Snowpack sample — Buffalo Mountain, Silverthorne, Colorado, USA (1/25/25, 10:11 AM MST)
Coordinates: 39.6222, -106.1139
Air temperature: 22 °F
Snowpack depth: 110 cm
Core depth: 20 cm
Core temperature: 48.2 °F
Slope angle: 12°, slope face: 102°
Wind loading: high
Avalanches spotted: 0
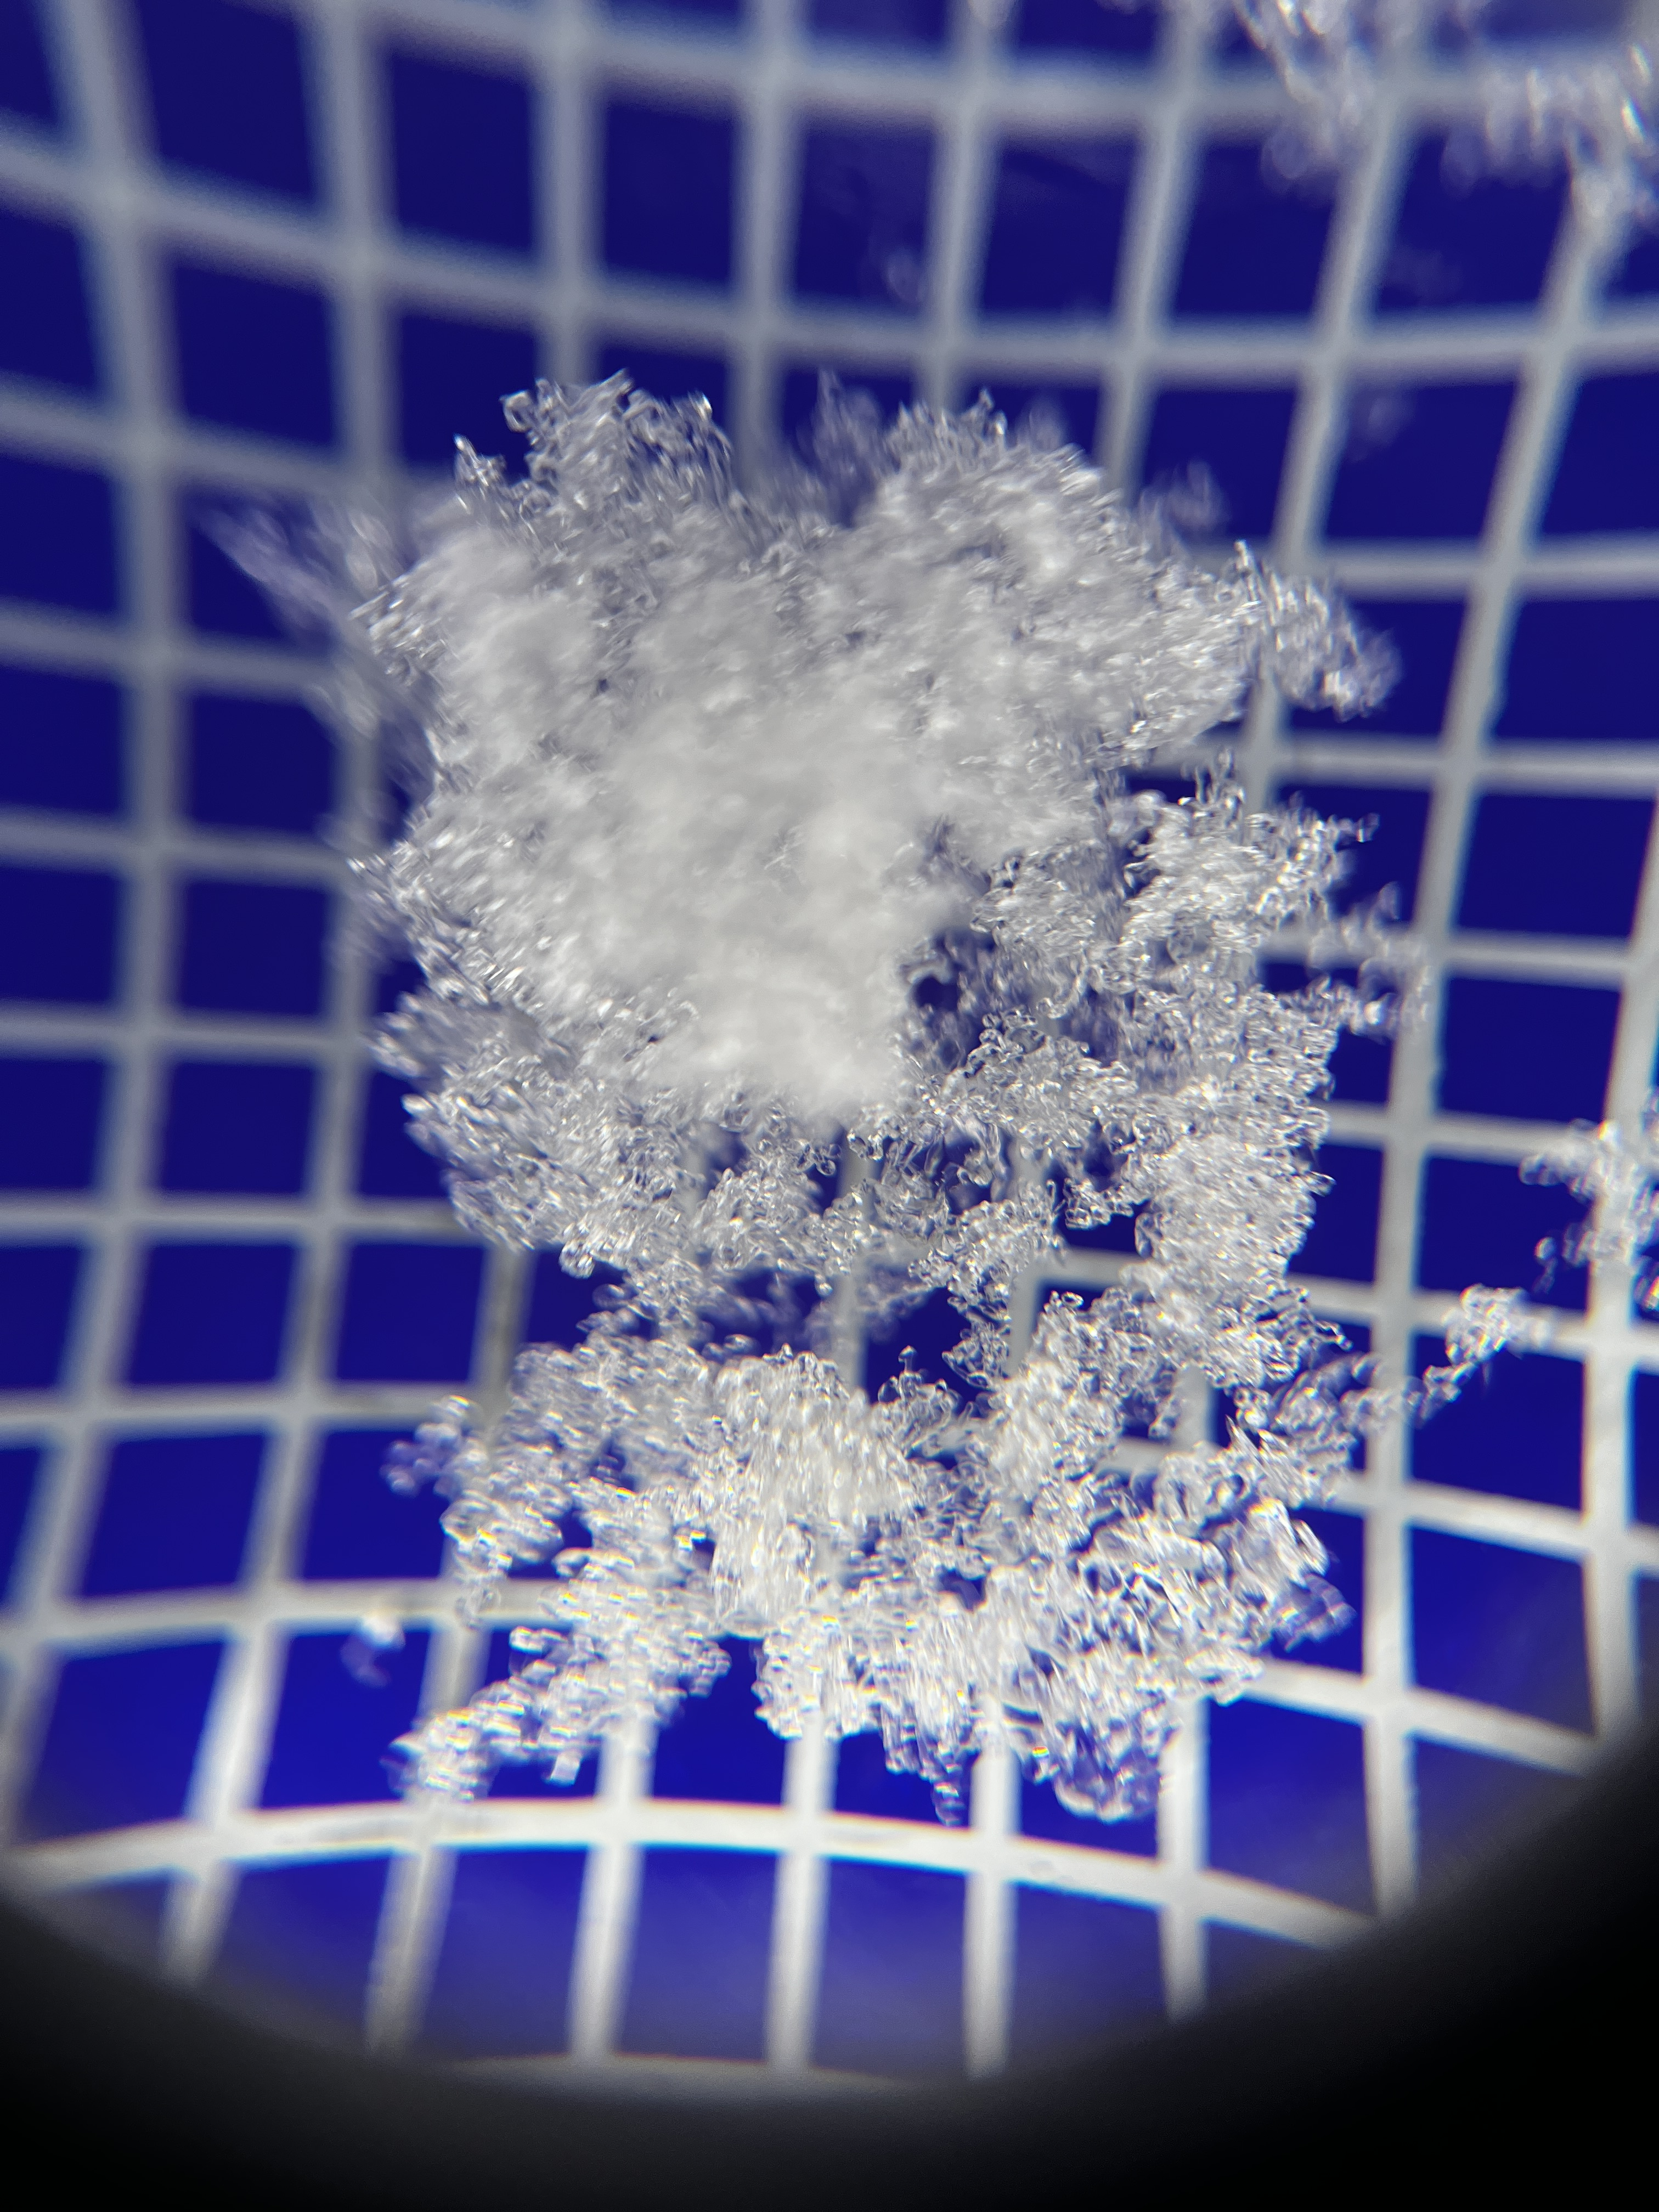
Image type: magnified_profile
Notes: No avalanches nearby, collected on the outskirts of a fire break 15 meters from the treeline, on way to Buffalo and Red Mountain